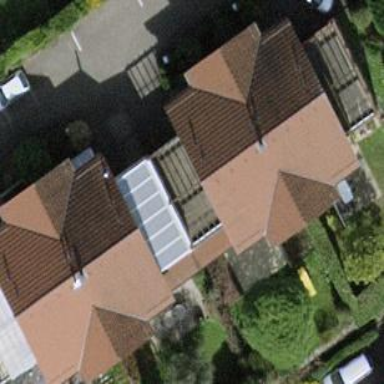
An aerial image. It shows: View of roof of building.